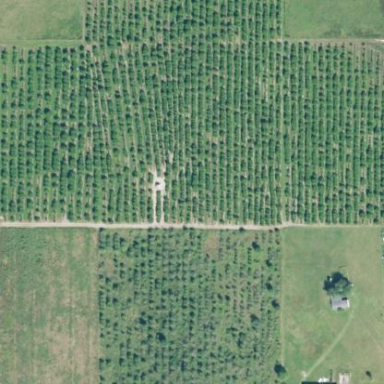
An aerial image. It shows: Orchard.